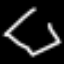
Label: octagon